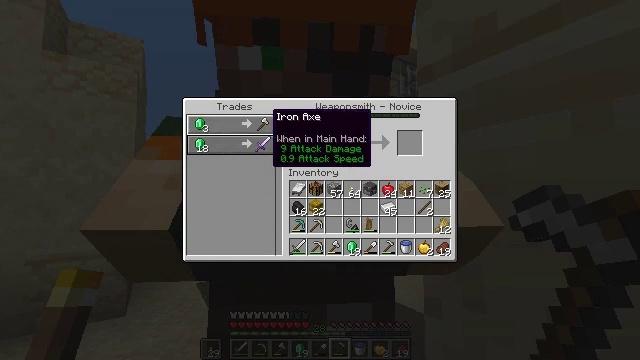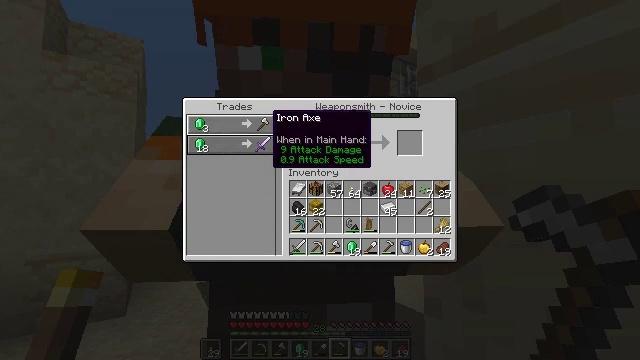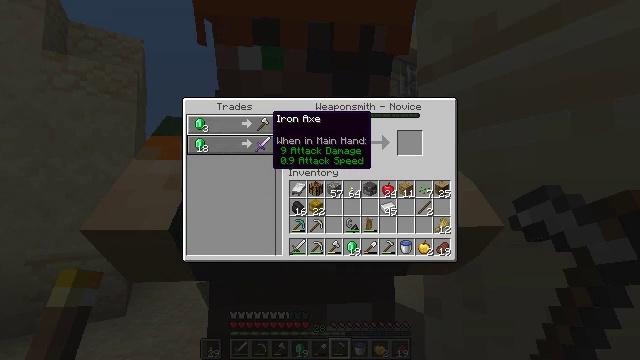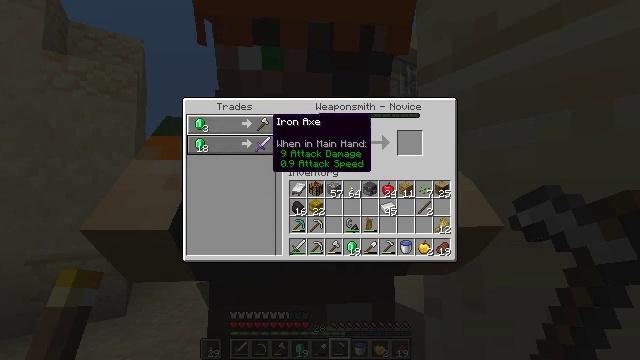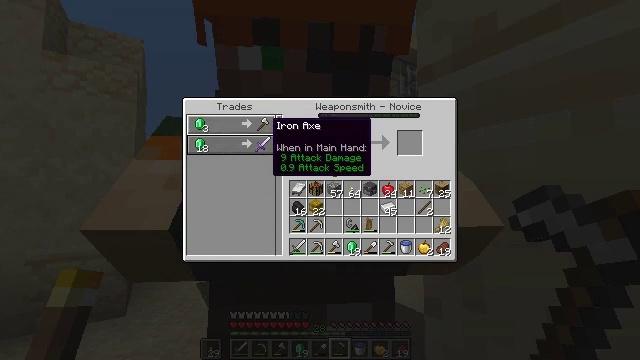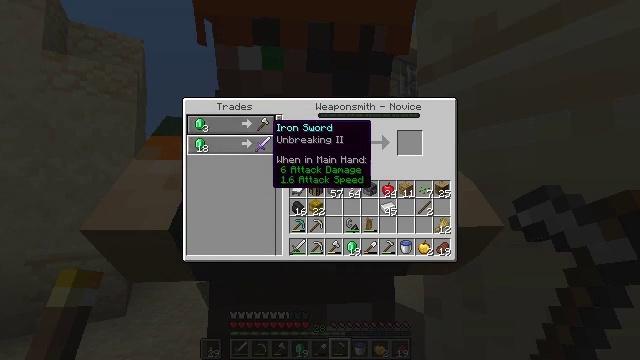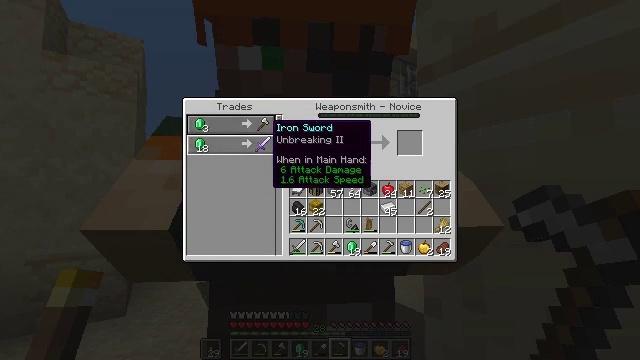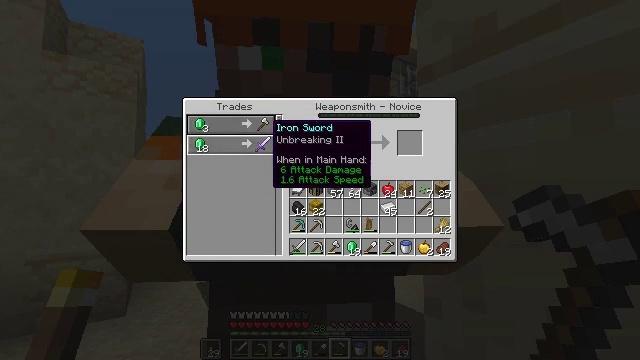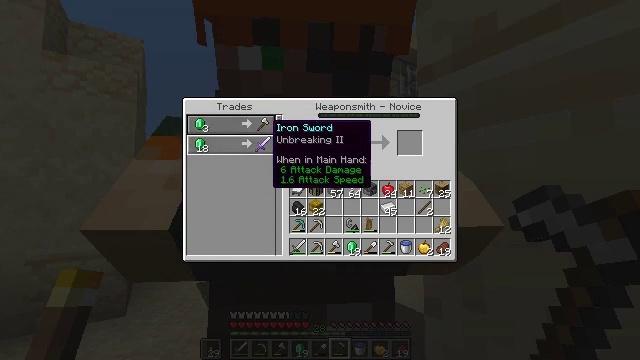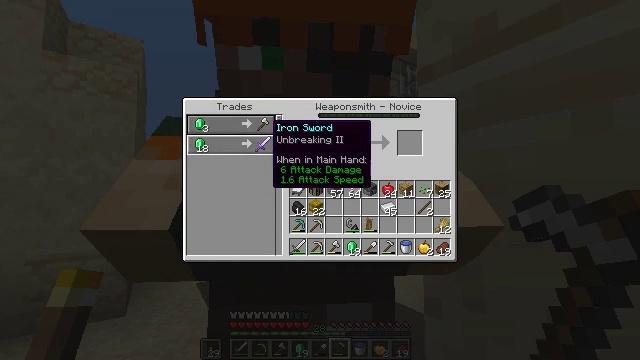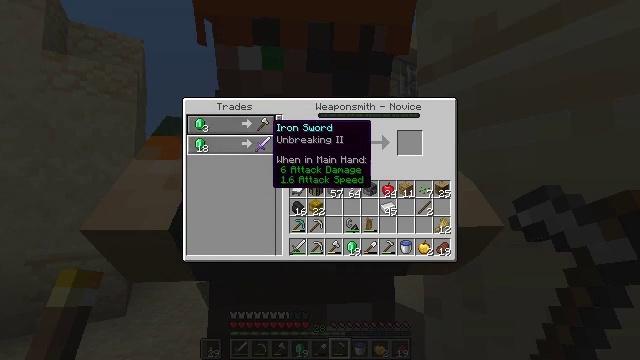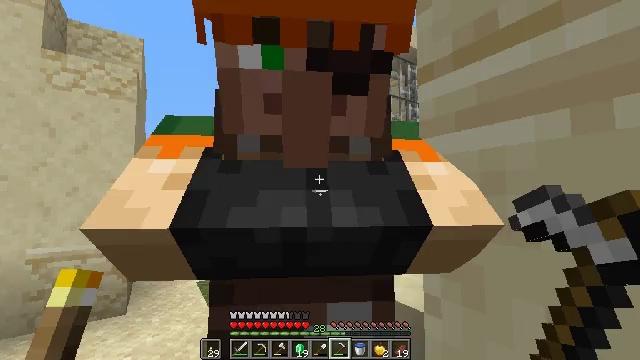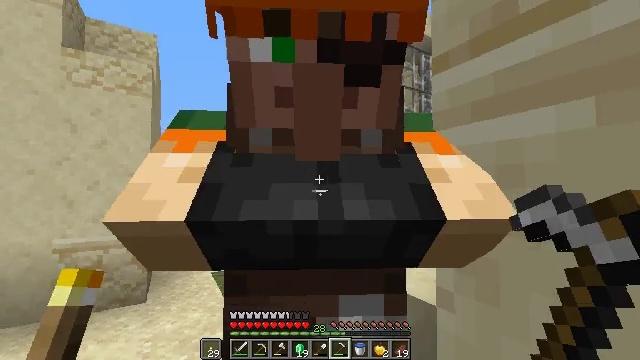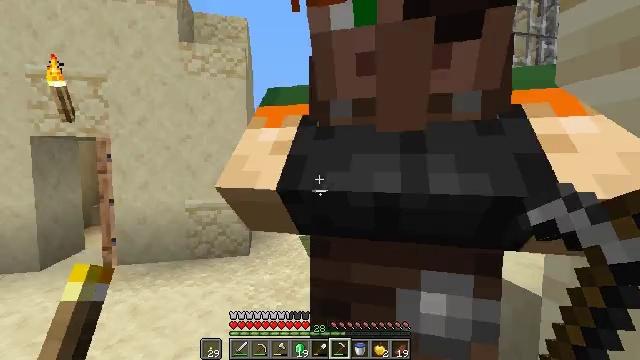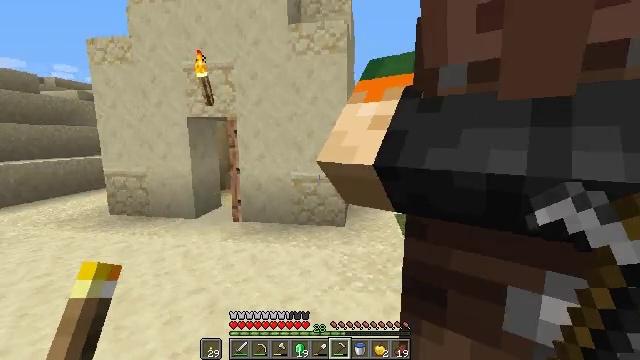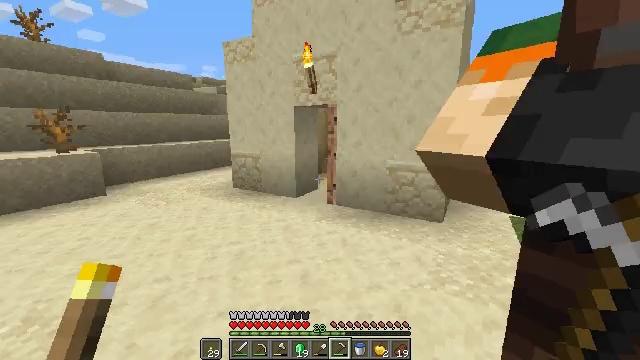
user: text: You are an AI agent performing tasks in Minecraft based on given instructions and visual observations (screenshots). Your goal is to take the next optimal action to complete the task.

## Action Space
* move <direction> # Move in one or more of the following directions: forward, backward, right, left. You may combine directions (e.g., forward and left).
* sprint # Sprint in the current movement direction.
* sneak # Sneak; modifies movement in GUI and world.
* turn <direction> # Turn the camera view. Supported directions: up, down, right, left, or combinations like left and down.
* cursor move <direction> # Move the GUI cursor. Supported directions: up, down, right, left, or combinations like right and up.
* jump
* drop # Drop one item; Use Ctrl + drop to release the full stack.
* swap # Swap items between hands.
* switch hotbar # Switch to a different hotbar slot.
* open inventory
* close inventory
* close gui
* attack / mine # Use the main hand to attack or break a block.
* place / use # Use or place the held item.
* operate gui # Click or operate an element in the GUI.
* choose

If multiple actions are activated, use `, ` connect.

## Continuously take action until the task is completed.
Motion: motion action
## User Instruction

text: Gather hay blocks from the farm.
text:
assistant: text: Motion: no_op
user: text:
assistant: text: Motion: no_op
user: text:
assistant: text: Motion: no_op
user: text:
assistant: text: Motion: no_op
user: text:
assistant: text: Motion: no_op
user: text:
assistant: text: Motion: no_op
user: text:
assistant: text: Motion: no_op
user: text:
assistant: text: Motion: no_op
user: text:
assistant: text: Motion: no_op
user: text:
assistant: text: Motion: no_op
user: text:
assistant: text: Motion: no_op
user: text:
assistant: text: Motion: turn left and down, close gui
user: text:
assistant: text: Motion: turn left and down
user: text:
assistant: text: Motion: turn left and down
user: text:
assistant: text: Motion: turn left and down
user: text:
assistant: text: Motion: turn left
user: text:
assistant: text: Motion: turn left
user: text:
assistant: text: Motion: move forward
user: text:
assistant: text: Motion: move forward, turn right
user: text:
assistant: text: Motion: move forward
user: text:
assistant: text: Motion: move forward, sprint
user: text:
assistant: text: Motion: move forward, sprint
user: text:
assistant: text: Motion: move forward, sprint
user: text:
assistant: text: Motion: move forward, sprint, turn right
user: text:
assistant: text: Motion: move forward, sprint, turn right
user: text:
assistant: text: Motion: move forward and move left, sprint
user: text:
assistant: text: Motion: move forward and move left, sprint
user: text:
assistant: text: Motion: move forward and move left, sprint
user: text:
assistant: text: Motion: move forward and move left, sprint
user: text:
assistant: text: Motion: move forward and move left, sprint